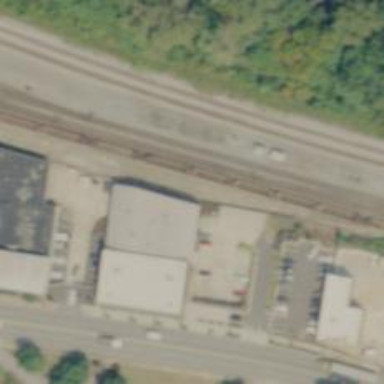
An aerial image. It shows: Railway spur service.